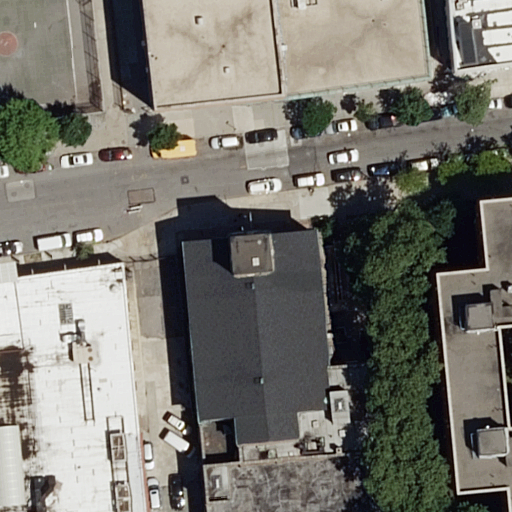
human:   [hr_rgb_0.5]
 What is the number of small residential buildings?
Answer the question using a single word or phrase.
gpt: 0

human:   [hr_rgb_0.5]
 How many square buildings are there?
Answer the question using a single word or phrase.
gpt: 0

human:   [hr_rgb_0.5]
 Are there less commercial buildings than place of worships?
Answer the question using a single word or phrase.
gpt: yes

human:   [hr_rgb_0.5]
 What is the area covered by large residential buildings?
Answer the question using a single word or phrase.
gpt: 1960m2

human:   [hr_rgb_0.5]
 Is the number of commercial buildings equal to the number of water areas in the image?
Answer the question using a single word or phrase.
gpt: yes

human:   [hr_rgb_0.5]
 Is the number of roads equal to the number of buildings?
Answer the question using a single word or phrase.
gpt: no

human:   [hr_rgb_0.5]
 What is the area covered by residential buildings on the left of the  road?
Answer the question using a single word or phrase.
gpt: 1311m2

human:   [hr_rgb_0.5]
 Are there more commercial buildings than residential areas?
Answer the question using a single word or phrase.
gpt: no

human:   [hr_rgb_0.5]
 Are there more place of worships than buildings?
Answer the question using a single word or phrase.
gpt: no

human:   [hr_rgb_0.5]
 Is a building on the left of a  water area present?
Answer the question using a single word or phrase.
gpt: no

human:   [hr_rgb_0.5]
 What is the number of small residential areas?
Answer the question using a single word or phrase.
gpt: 0

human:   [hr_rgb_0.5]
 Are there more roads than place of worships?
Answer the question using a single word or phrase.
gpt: no

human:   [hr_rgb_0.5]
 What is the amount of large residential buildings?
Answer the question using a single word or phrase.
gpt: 2

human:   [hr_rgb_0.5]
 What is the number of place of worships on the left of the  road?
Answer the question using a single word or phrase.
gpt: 0

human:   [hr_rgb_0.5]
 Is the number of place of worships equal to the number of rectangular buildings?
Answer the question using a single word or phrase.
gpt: no

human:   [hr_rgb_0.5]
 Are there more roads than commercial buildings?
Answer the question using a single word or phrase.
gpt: yes

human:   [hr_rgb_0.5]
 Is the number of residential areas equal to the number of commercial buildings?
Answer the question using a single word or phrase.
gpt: no

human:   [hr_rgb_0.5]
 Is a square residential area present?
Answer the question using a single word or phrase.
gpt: no

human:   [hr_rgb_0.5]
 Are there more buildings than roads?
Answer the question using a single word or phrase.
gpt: yes

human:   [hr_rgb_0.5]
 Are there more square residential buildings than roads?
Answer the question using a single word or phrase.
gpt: no

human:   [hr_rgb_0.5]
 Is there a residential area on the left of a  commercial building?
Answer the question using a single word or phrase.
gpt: no

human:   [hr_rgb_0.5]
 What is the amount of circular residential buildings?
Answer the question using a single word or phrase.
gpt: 0

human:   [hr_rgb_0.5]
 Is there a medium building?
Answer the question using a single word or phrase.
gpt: yes

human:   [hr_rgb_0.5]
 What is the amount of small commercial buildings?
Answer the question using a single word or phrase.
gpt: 0

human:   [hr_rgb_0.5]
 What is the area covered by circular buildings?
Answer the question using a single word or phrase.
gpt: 0m2

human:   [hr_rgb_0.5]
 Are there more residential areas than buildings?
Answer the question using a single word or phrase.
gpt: no

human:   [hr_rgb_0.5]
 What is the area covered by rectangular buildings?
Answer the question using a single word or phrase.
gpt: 4354m2

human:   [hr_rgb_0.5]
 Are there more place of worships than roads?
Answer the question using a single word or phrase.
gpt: no

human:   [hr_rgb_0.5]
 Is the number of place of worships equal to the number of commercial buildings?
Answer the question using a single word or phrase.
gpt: no

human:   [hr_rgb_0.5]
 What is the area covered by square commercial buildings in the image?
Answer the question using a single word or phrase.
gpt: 0m2

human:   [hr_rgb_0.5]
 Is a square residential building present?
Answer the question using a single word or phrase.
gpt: no

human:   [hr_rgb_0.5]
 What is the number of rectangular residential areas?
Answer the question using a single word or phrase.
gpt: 1

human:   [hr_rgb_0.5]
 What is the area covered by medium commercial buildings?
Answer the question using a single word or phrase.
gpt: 0m2

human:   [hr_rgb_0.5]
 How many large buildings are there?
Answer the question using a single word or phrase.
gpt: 4

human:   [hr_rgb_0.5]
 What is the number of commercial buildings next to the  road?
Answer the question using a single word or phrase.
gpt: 0

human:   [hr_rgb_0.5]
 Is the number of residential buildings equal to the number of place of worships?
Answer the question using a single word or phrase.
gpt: no